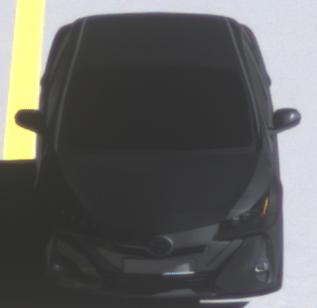
Make: Toyota
Model: Prius 1.8 Plug-In Hybrid
Detailed model: Prius (XW5) Plug-In
Model produced from: 2019/07
Model produced until: 2020/07
Doors: 5
Color: black
Road condition: wet road
Daytime: morning or afternoon
Contrast: high contrast